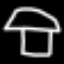
Label: mushroom